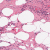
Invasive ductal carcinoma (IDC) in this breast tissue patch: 0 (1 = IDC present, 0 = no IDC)